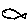
Label: fish